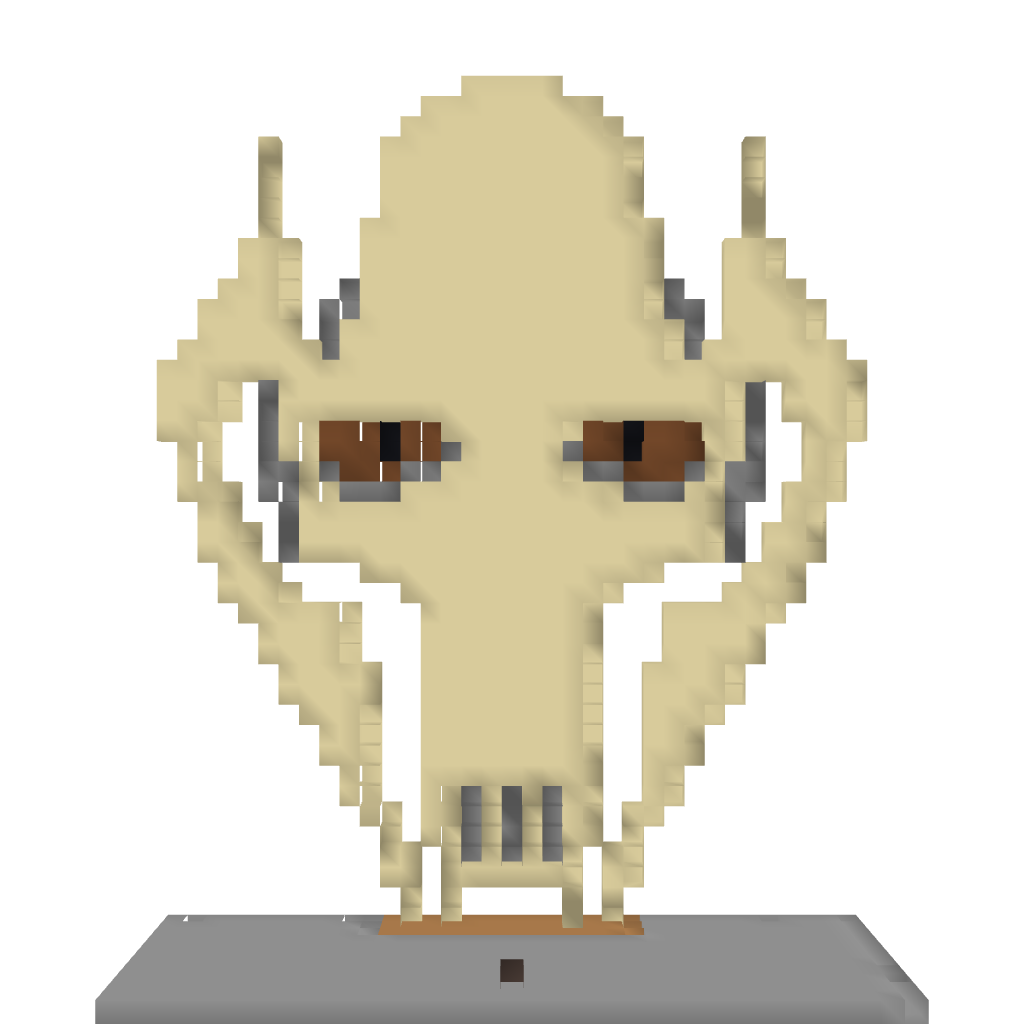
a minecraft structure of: General Grievous